A spectrogram of one vibration snapshot from a rotating bearing is shown (time on one axis, frequency on the other). What is the most likely bearing condition (normal, inner_race, outer_race, ball)?
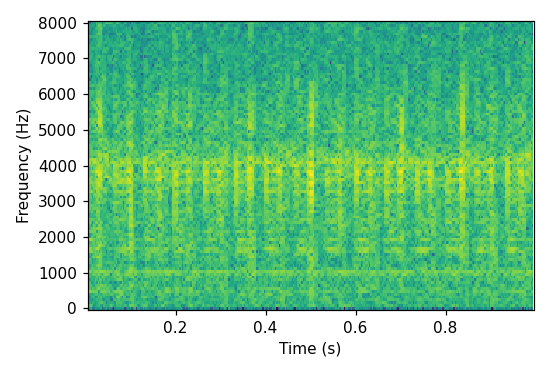
Answer: ball